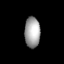
Tissue: lung
Cell type: Myeloid cells
Senescence score: 0.5753
Nuclear area (px): 466
Mean DAPI intensity: 161.942